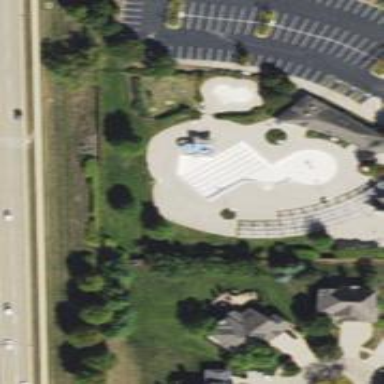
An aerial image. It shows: Water slide attraction.